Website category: auto
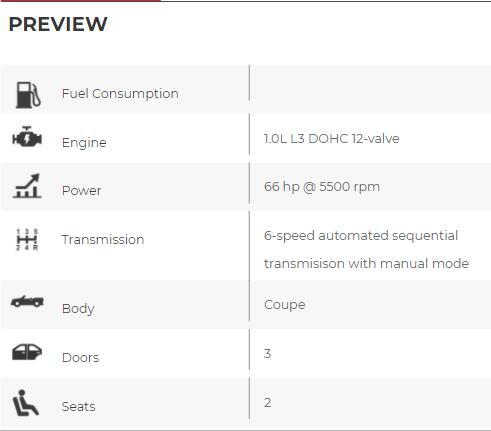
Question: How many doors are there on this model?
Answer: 3

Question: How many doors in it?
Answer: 3

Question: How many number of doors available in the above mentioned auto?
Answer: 3

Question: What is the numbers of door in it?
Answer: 3

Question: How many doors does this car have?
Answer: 3

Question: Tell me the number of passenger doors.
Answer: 3

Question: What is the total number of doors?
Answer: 3

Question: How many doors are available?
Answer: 3

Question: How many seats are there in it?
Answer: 2

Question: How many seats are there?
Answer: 2

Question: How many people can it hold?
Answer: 2

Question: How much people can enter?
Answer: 2

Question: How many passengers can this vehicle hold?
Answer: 2

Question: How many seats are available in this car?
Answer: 2

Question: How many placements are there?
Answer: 2

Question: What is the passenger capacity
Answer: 2

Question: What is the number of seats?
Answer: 2

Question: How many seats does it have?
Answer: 2

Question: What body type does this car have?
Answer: Coupe

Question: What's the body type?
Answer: Coupe

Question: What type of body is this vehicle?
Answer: Coupe

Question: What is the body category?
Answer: Coupe

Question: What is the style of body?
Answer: Coupe

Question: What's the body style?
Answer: Coupe

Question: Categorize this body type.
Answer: Coupe

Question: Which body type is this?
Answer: Coupe

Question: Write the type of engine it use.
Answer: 1.0L L3 DOHC 12-valve

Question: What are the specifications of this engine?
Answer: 1.0L L3 DOHC 12-valve

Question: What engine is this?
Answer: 1.0L L3 DOHC 12-valve

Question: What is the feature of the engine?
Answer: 1.0L L3 DOHC 12-valve

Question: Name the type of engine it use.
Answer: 1.0L L3 DOHC 12-valve

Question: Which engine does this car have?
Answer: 1.0L L3 DOHC 12-valve

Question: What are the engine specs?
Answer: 1.0L L3 DOHC 12-valve

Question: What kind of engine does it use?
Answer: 1.0L L3 DOHC 12-valve

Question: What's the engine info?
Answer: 1.0L L3 DOHC 12-valve

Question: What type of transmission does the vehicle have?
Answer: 6-speed automated sequential transmisison with manual mode

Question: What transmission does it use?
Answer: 6-speed automated sequential transmisison with manual mode

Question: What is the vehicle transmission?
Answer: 6-speed automated sequential transmisison with manual mode

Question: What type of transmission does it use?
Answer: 6-speed automated sequential transmisison with manual mode

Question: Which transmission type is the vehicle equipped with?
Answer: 6-speed automated sequential transmisison with manual mode

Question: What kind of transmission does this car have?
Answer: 6-speed automated sequential transmisison with manual mode

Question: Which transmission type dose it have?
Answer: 6-speed automated sequential transmisison with manual mode

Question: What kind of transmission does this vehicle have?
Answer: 6-speed automated sequential transmisison with manual mode

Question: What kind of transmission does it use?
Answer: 6-speed automated sequential transmisison with manual mode

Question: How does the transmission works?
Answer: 6-speed automated sequential transmisison with manual mode

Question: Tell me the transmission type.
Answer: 6-speed automated sequential transmisison with manual mode

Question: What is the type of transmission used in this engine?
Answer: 6-speed automated sequential transmisison with manual mode

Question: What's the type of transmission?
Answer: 6-speed automated sequential transmisison with manual mode

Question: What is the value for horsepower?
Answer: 66 hp @ 5500 rpm

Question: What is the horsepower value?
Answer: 66 hp @ 5500 rpm

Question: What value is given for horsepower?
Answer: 66 hp @ 5500 rpm

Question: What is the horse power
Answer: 66 hp @ 5500 rpm

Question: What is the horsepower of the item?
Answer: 66 hp @ 5500 rpm

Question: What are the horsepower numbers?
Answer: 66 hp @ 5500 rpm

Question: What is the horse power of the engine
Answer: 66 hp @ 5500 rpm

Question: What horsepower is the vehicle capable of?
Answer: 66 hp @ 5500 rpm

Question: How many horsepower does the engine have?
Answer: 66 hp @ 5500 rpm

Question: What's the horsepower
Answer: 66 hp @ 5500 rpm

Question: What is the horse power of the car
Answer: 66 hp @ 5500 rpm

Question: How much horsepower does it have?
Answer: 66 hp @ 5500 rpm

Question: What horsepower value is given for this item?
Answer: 66 hp @ 5500 rpm

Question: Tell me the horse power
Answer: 66 hp @ 5500 rpm